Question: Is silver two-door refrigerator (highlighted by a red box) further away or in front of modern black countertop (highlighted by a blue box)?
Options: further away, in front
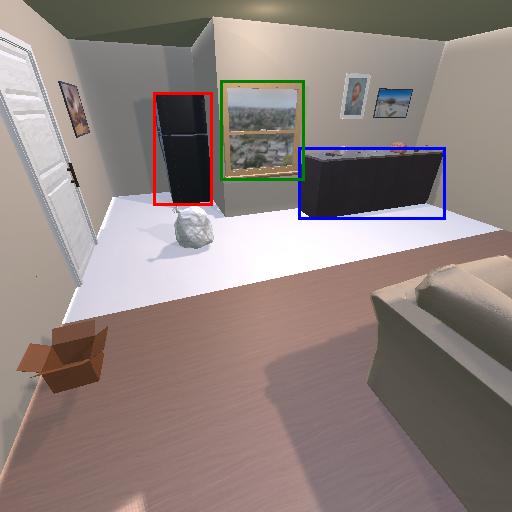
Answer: further away